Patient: sex F, age 61
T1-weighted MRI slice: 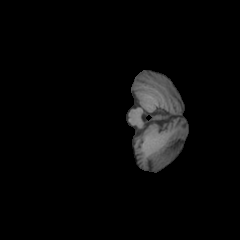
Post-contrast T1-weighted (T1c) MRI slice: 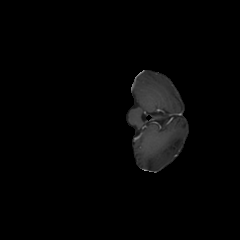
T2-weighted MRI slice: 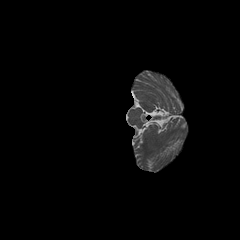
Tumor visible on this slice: no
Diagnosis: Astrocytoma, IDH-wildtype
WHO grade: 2